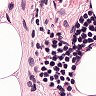
Metastatic tissue present: yes